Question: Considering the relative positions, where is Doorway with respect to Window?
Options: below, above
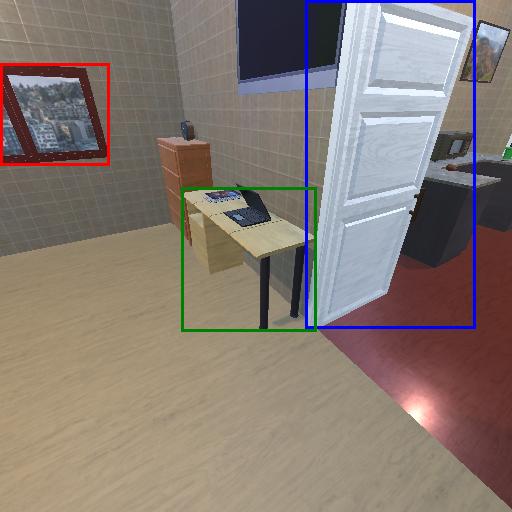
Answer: below